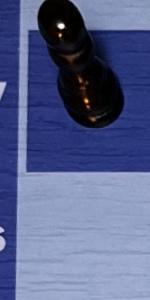
Label: Empty